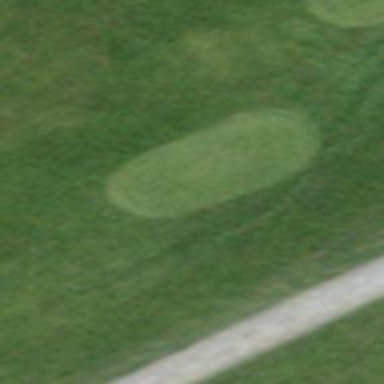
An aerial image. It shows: Grass area designated as golf tee.